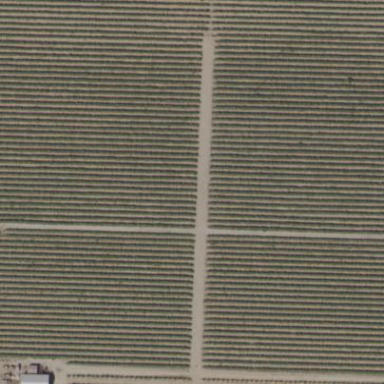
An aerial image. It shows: Orchard.